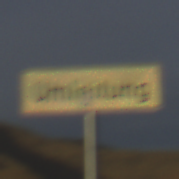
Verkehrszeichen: Umleitungsankuendigung
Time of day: SunriseSunset
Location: Outdoor (Nature)
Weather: PartlyCloudy
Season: NotSpecified
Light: Natural